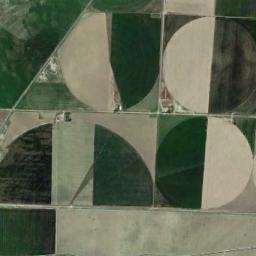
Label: circular_farmland